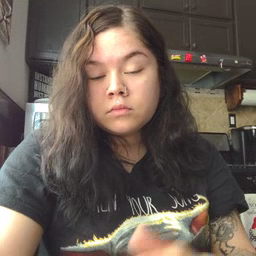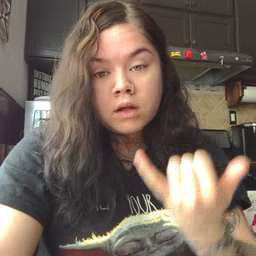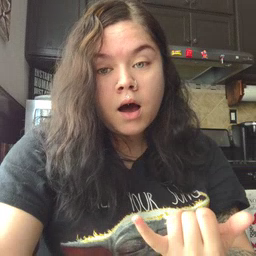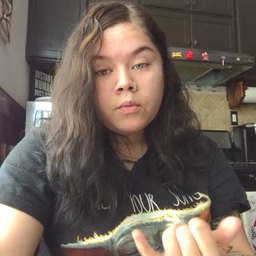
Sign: now